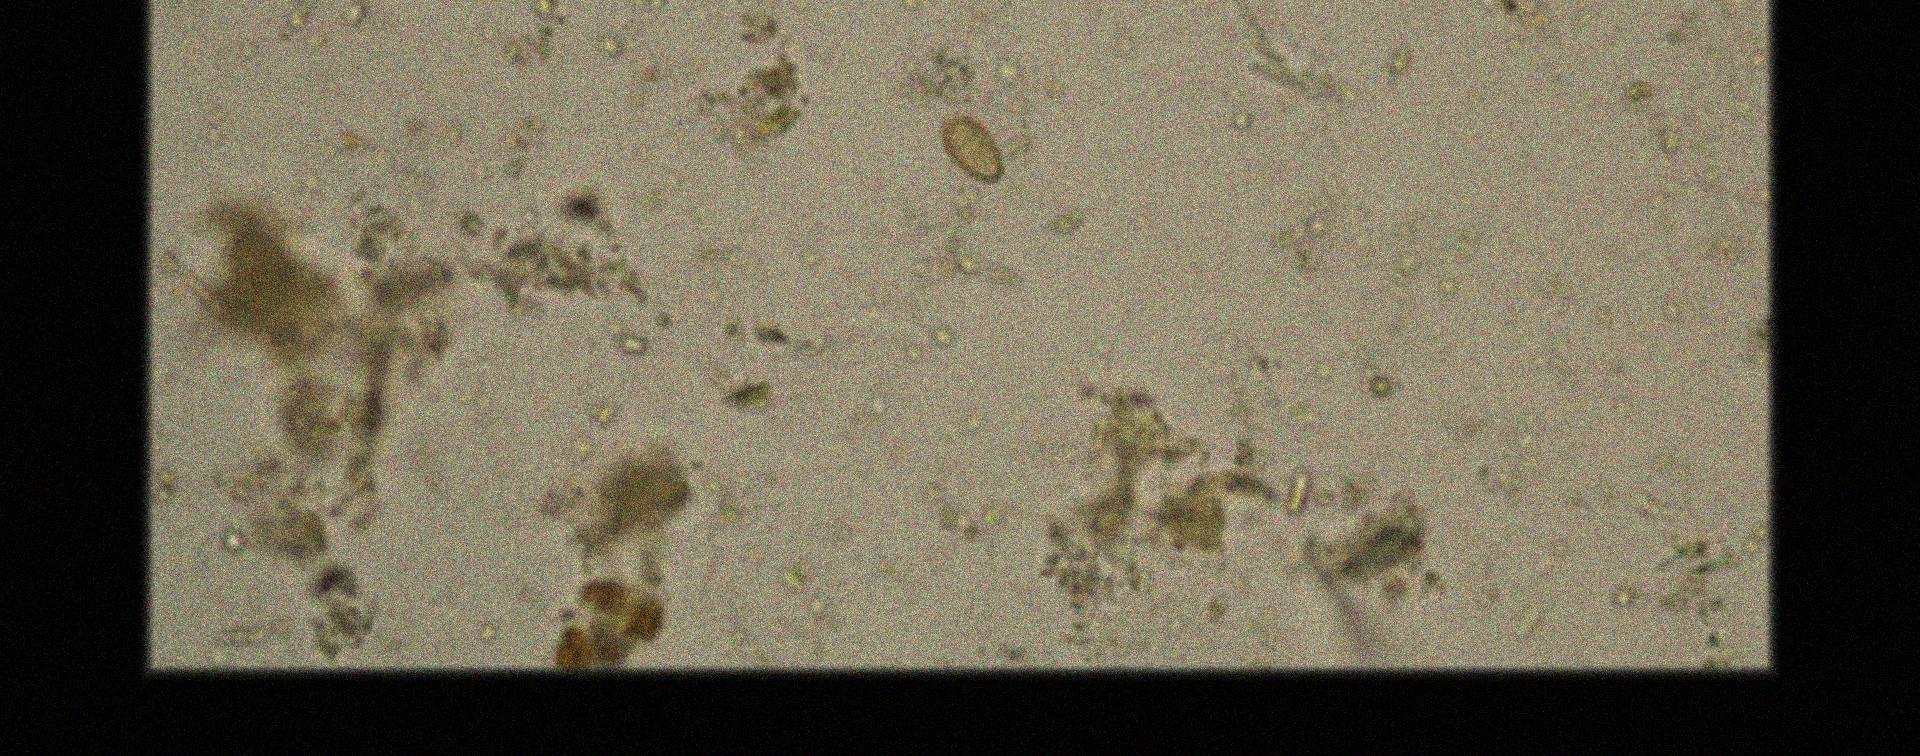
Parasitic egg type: Opisthorchis viverrine